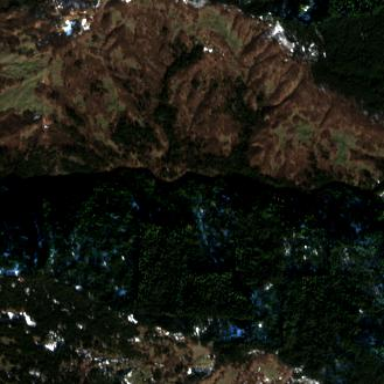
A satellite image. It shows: Forest area.